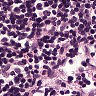
Metastatic tissue present: no